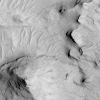
Atmospheric dust classification: not_dusty